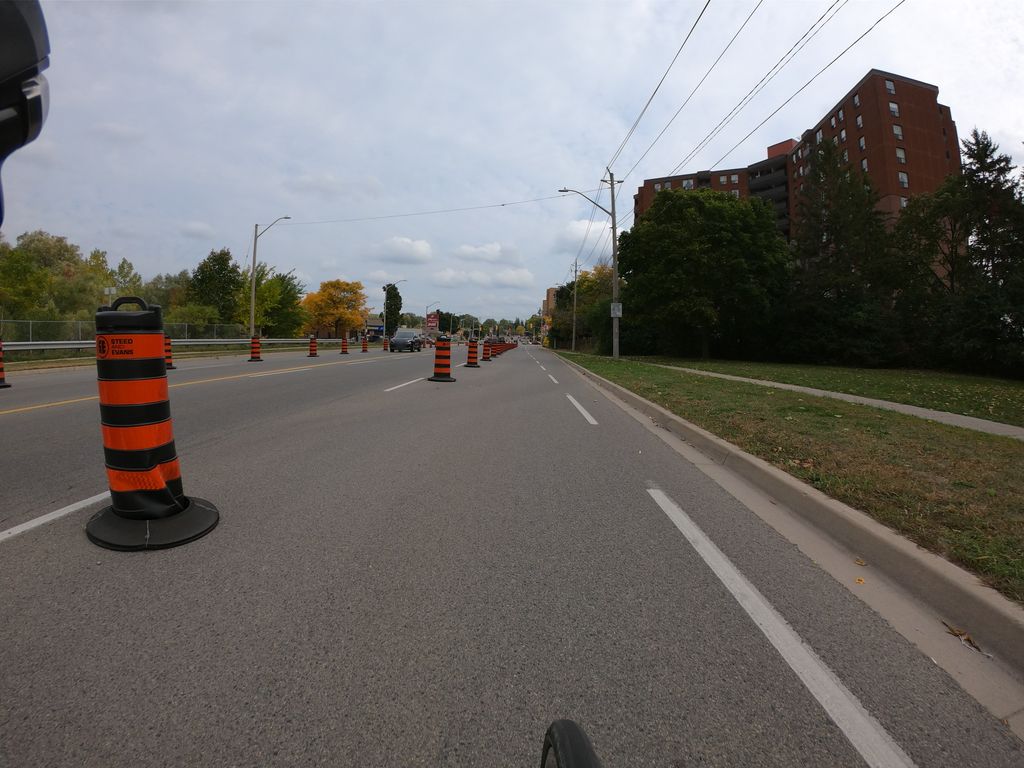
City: kitchener-waterloo